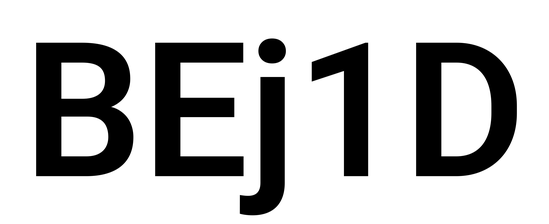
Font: Roboto_SemiBold